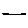
Label: line